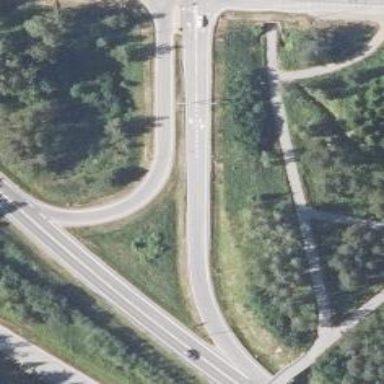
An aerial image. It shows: Trunk link highway with asphalt surface.